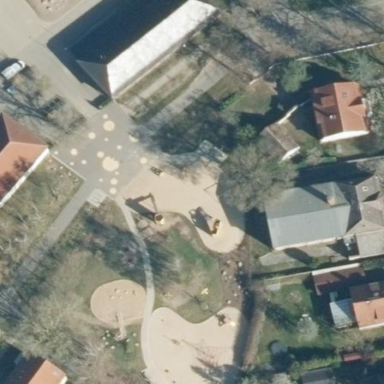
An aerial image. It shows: Playground area for leisure land.